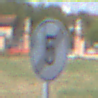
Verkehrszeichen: EndeGeschwindigkeit5
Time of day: MorningAfternoon
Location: Outdoor (Suburban)
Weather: PartlyCloudy
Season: NotSpecified
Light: Natural